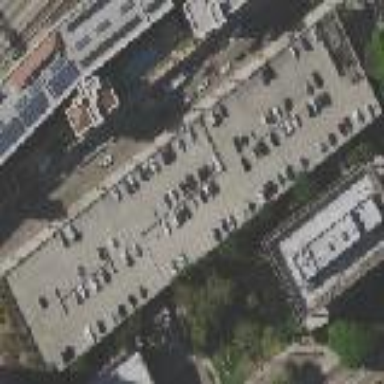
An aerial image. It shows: Multi-storey parking building.